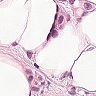
Metastatic tissue present: yes